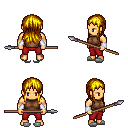
a pixel art fantasy rpg character, male body template, human, tanned skin, brown sleeveless shirt, red pants, blonde unkempt hairstyle, white cloth bracers, white slippers, spear, four views (front, back, left, right), 2x2 character sprite sheet, small pixel art, hard edges, no anti-aliasing